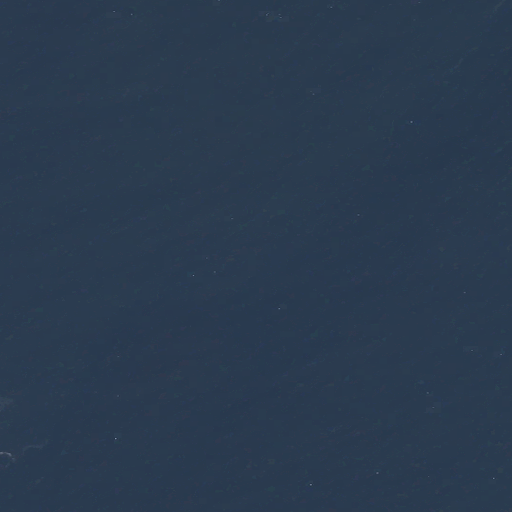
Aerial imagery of bar in Maine named Johns Ledge containing only open water